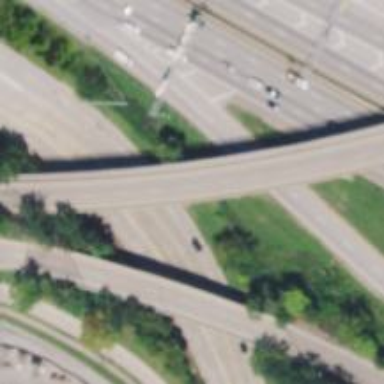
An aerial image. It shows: Primary highway on viaduct.